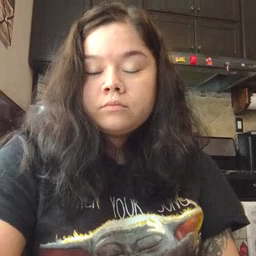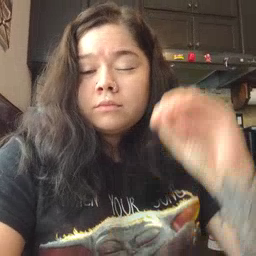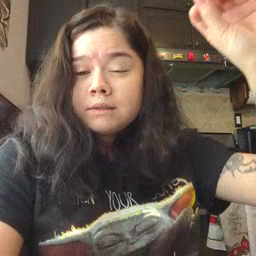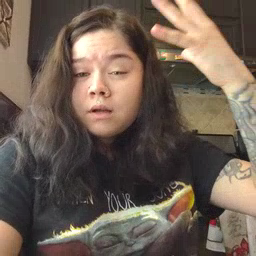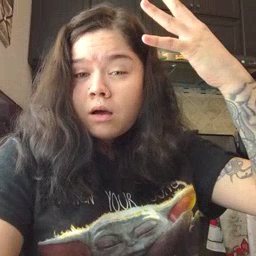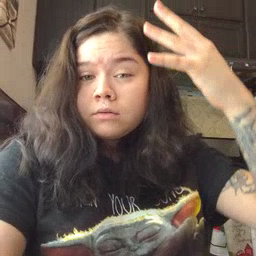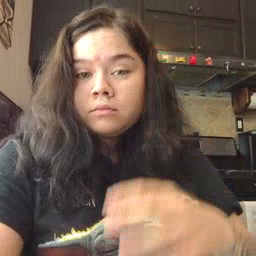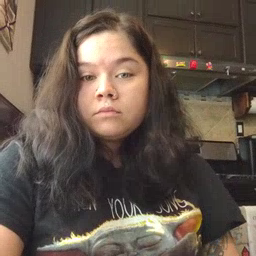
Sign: sun